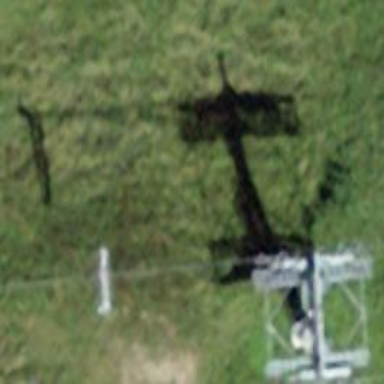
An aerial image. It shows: Chair lift captured from aerial perspective.